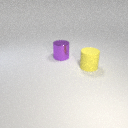
large yellow rubber cylinder in front of large purple metal cylinder